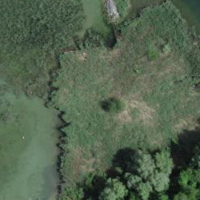
EUNIS habitat code: 21
Species observed at this site:
Aruncus dioicus